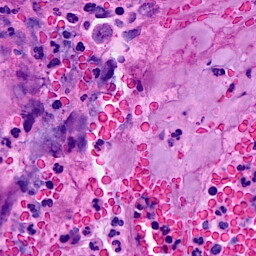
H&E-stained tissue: Breast